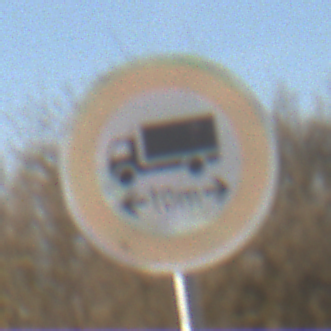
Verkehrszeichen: TatsaechlicheLaenge
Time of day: MorningAfternoon
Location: Outdoor (Nature)
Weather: PartlyCloudy
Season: NotSpecified
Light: Natural